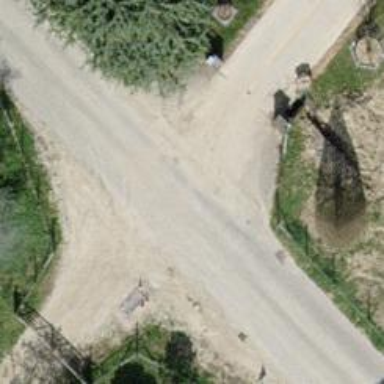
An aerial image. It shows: Unclassified road with asphalt surface.